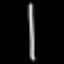
Label: line